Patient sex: M
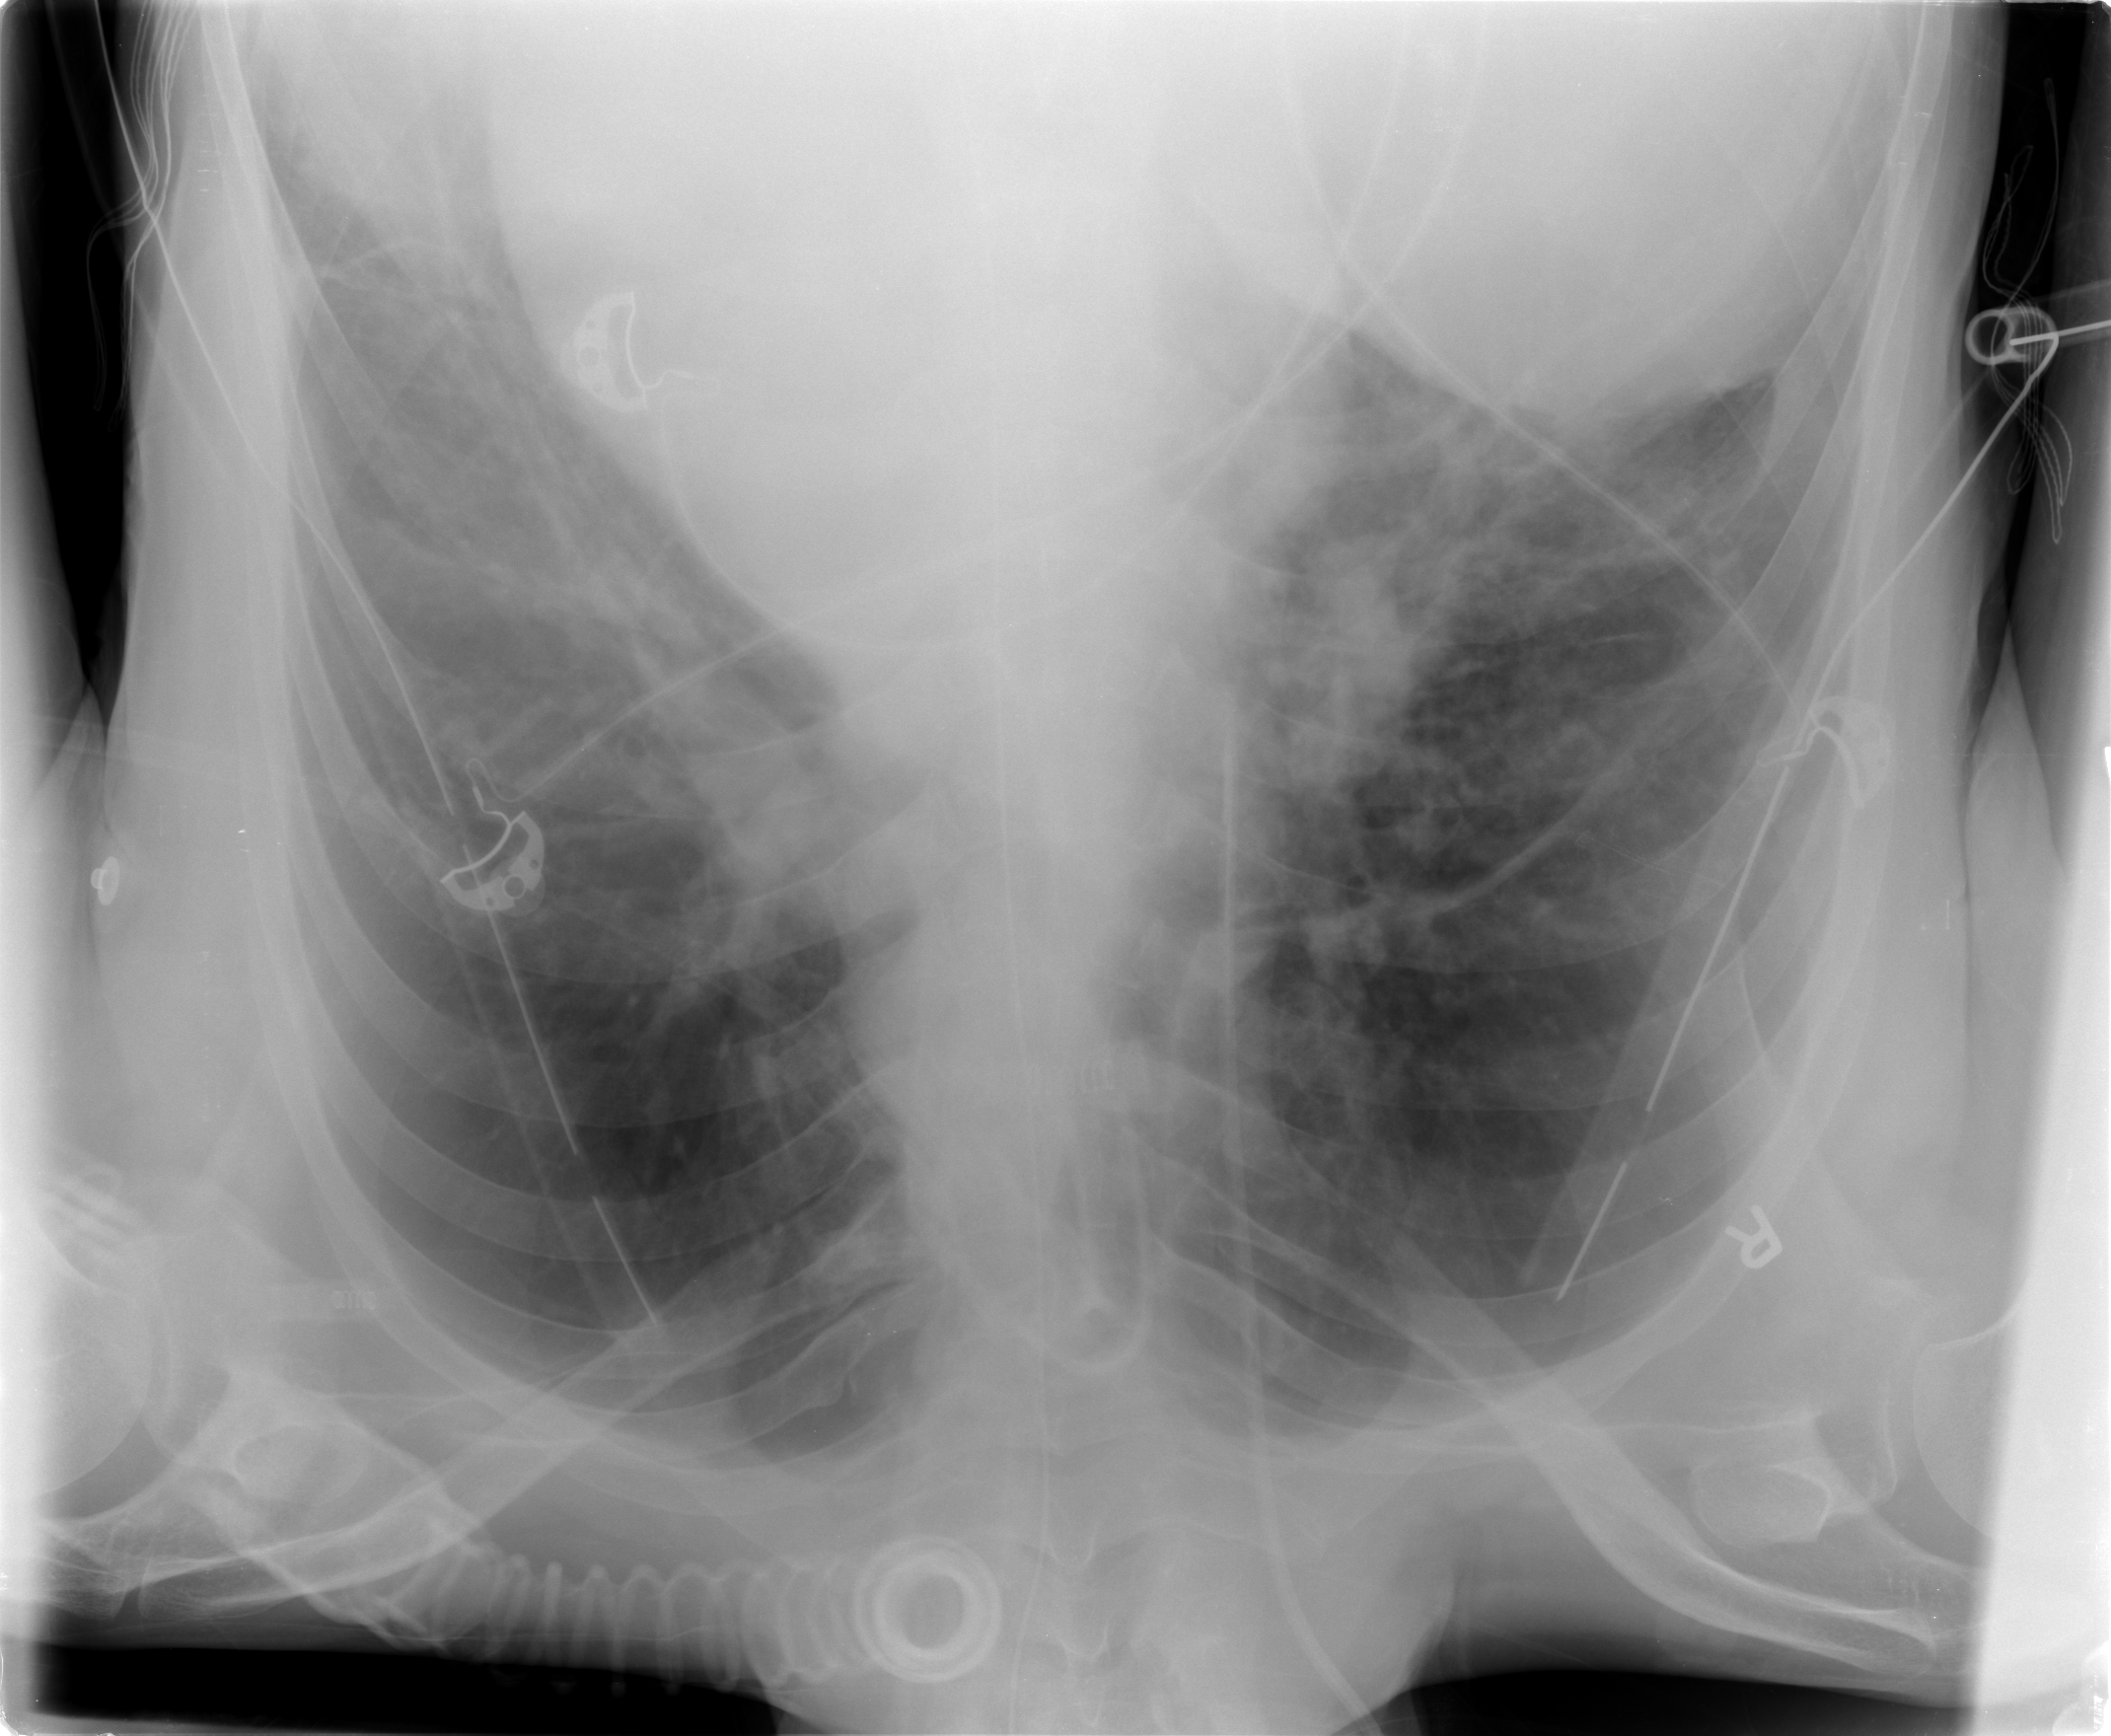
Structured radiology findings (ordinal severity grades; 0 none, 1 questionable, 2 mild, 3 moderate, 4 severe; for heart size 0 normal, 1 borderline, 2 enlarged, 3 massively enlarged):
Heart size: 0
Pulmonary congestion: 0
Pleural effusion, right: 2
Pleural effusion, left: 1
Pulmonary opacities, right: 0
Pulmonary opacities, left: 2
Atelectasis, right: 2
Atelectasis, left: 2